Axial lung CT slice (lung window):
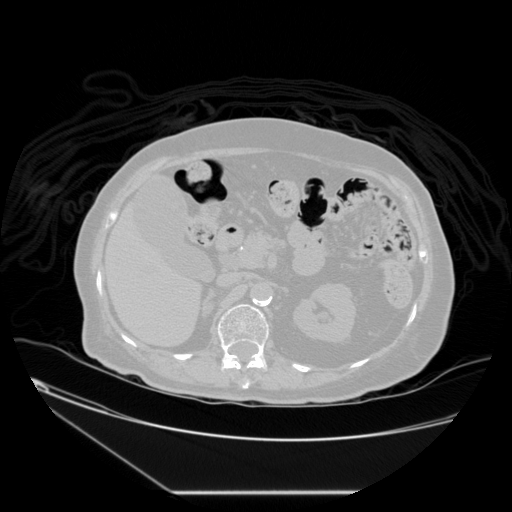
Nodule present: no